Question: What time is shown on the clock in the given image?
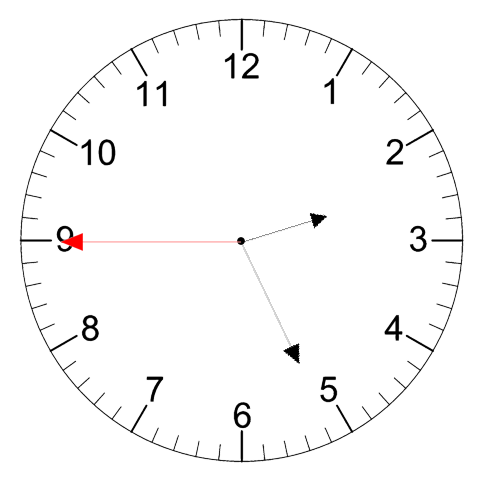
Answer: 02:25:45